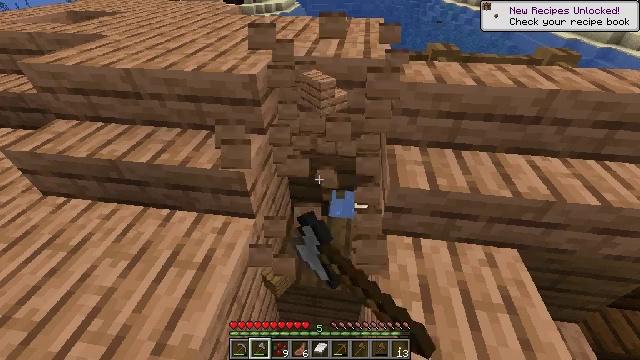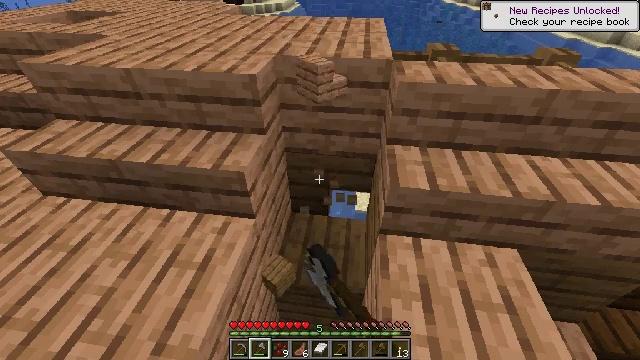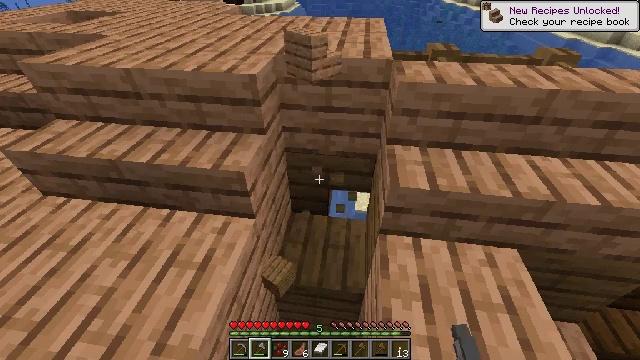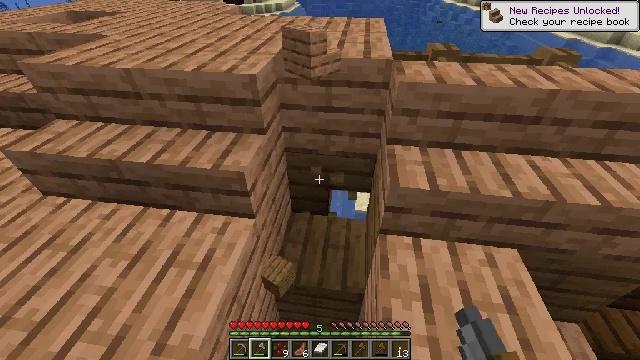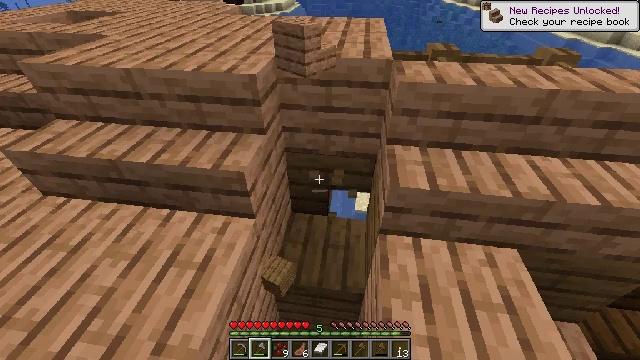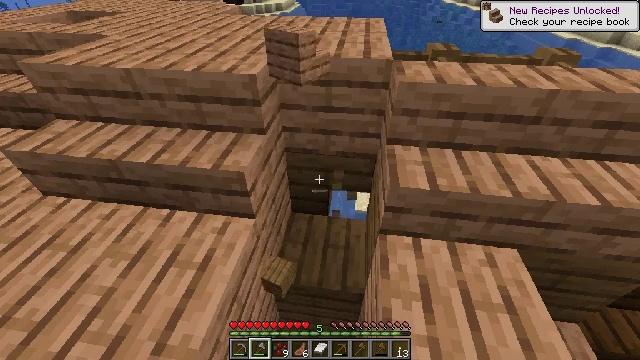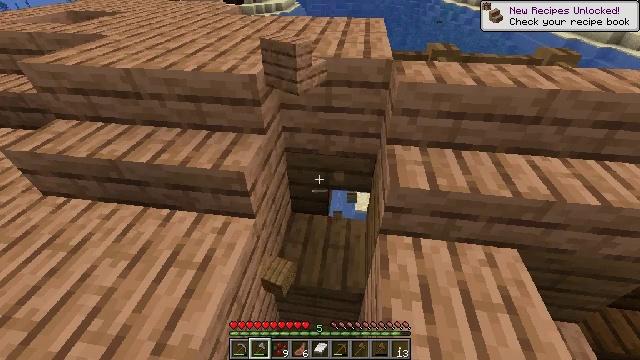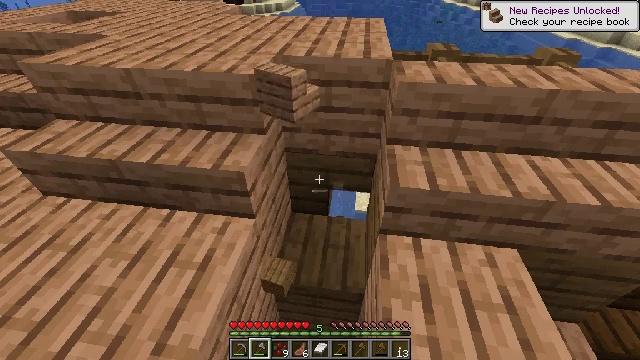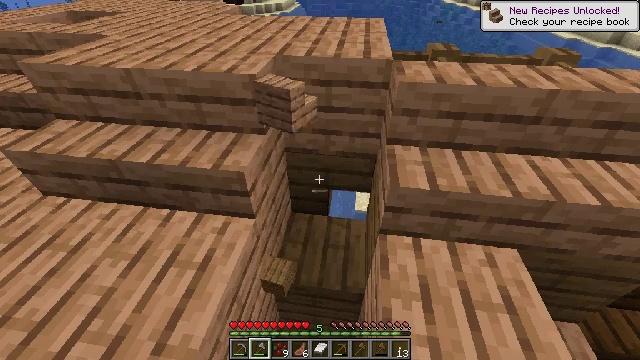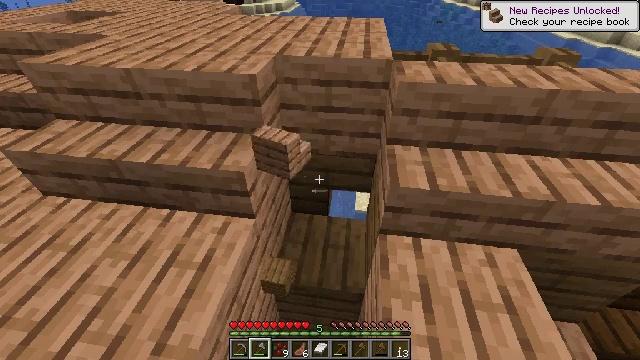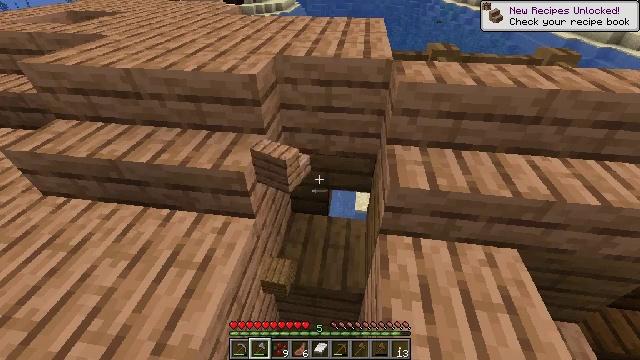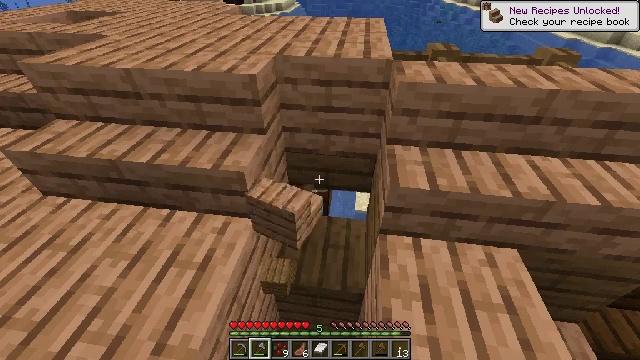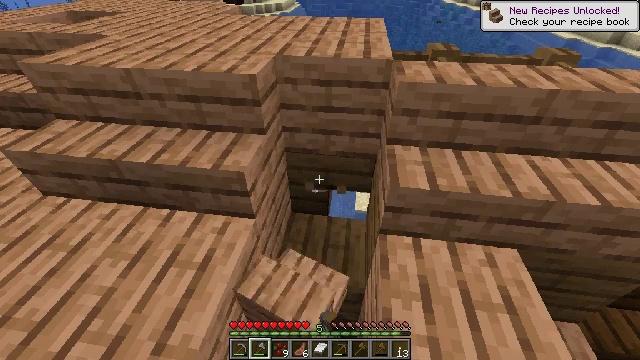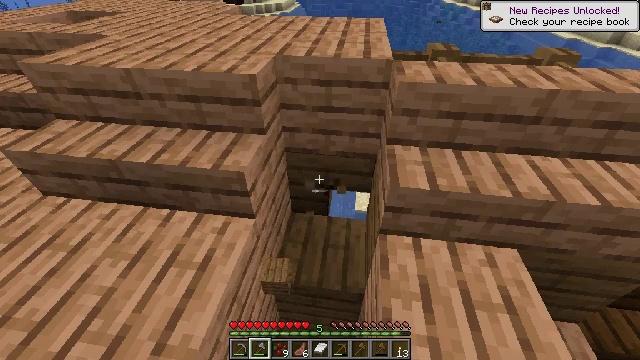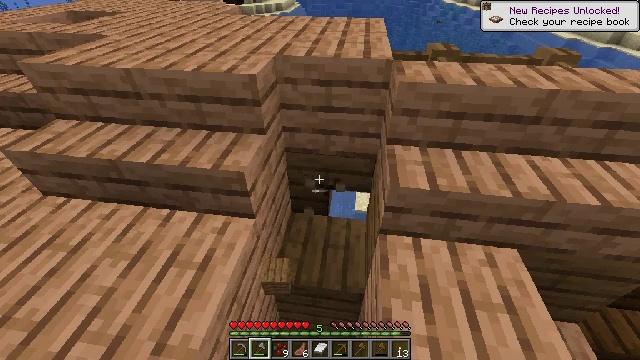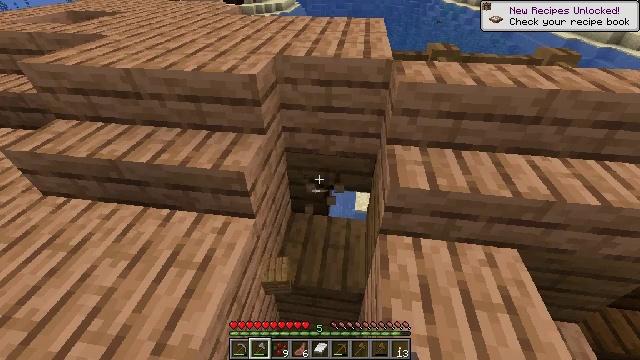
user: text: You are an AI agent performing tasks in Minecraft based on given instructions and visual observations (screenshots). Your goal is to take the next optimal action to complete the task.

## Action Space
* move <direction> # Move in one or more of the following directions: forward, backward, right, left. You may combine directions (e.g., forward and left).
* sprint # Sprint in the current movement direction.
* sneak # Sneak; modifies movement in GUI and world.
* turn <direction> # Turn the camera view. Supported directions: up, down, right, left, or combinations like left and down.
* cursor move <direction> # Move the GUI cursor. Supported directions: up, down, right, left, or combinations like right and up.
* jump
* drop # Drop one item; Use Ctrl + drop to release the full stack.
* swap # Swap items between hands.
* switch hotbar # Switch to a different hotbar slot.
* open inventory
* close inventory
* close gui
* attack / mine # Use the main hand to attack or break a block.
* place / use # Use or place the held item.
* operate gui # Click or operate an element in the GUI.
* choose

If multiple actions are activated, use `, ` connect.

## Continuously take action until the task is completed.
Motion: motion action
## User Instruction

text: Collect spruce stairs from a structure.
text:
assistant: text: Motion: attack / mine
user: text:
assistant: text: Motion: attack / mine
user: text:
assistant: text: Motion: attack / mine
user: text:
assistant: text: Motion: no_op
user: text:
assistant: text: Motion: no_op
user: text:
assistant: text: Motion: no_op
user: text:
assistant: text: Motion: no_op
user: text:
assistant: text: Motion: no_op
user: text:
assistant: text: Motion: no_op
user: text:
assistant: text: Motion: no_op
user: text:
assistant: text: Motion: attack / mine
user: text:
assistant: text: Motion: attack / mine
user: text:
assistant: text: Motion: attack / mine
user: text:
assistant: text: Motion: attack / mine
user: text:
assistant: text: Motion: attack / mine
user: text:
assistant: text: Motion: attack / mine
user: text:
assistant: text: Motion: attack / mine
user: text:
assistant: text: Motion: attack / mine
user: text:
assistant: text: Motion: no_op
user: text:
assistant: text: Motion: no_op
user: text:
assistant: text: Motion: no_op
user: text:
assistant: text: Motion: no_op
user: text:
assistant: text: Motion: no_op
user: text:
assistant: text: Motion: no_op
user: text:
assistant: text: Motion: attack / mine
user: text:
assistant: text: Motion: attack / mine
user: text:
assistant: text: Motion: attack / mine
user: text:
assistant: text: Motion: attack / mine
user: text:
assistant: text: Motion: attack / mine
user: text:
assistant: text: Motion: attack / mine